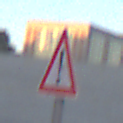
Verkehrszeichen: Gefahrenstelle
Umgebung: Outdoor, Urban
Tageszeit: SunriseSunset
Wetter: Clear
Licht: Natural
Jahreszeit: NotSpecified
Kontrast: LowContrast